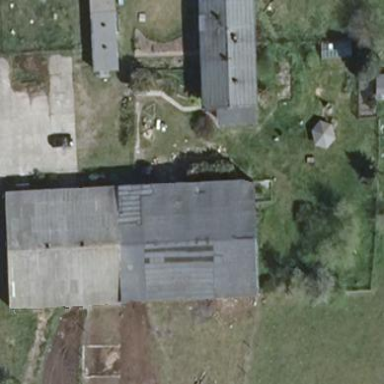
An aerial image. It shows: Gabled building with roof oriented along its structure.